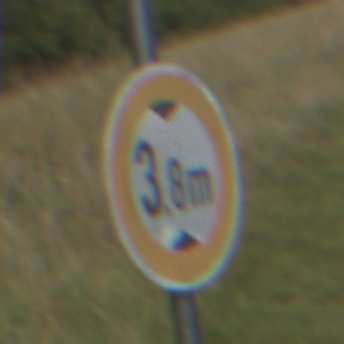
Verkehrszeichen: TatsaechlicheHoehe
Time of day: Midday
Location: Outdoor (Nature)
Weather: Clear
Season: NotSpecified
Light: Natural